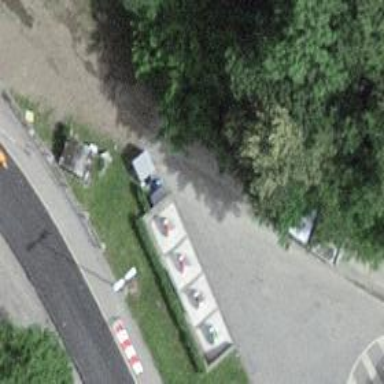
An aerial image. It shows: Recycling container for recycling.